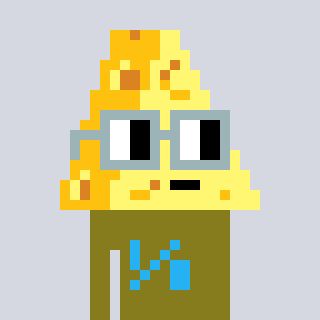
a pixel art character with square dark gray glasses, a cheese-shaped head and a gunk-colored body on a cool background